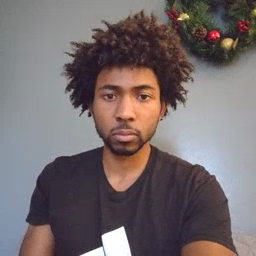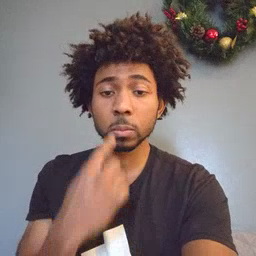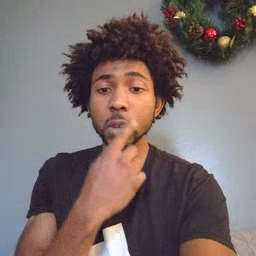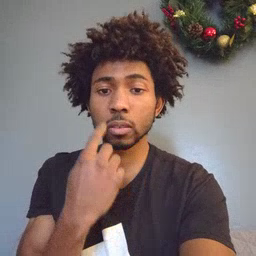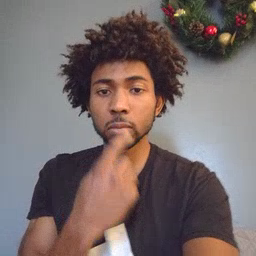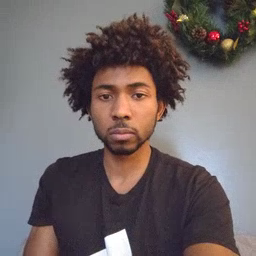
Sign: mouth